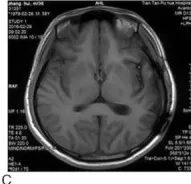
Postoperative brain CT and MRI images. (C-H) Nearly 5 months after surgery. (C) Axial view, T1-weighed image (T1WI).
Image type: radiology (mri)